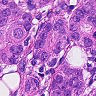
Metastatic tissue present: yes